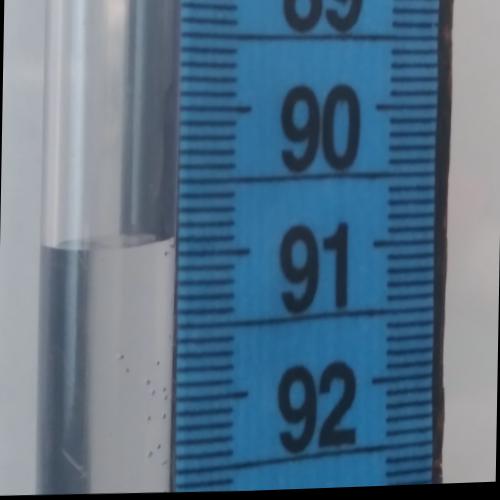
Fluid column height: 90.9 cm